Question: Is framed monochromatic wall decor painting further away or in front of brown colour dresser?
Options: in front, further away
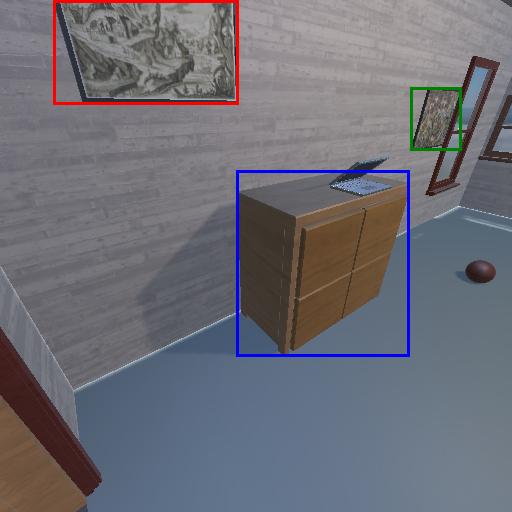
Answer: in front